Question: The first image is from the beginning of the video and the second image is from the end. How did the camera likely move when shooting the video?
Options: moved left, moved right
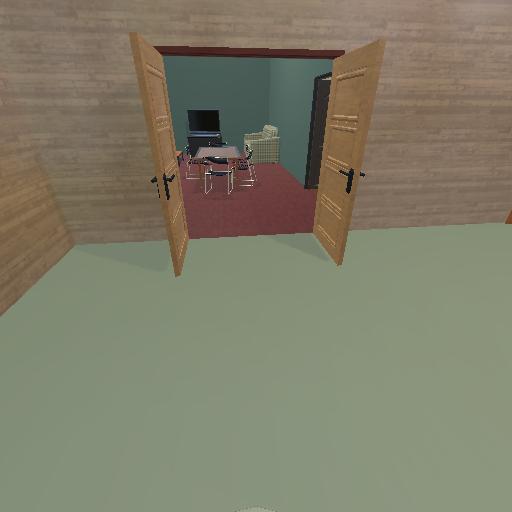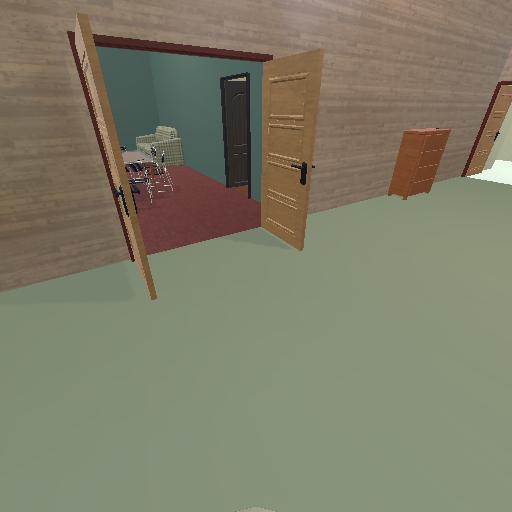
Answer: moved left